A time-domain waveform of one vibration snapshot from a rolling-element bearing is shown. Based on the visible evidence, which condition applies: normal, inner_race, outer_race, ball?
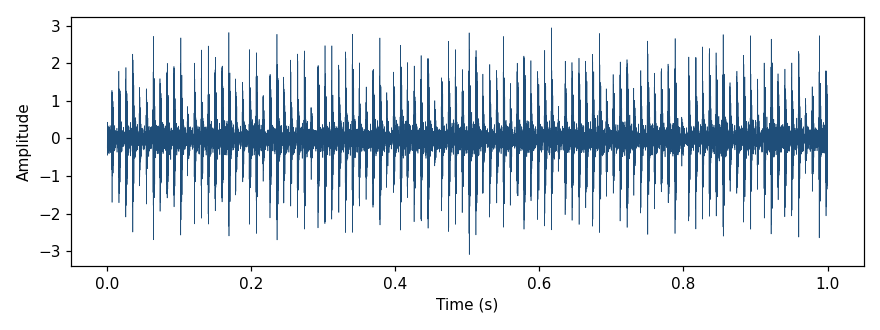
Answer: outer_race